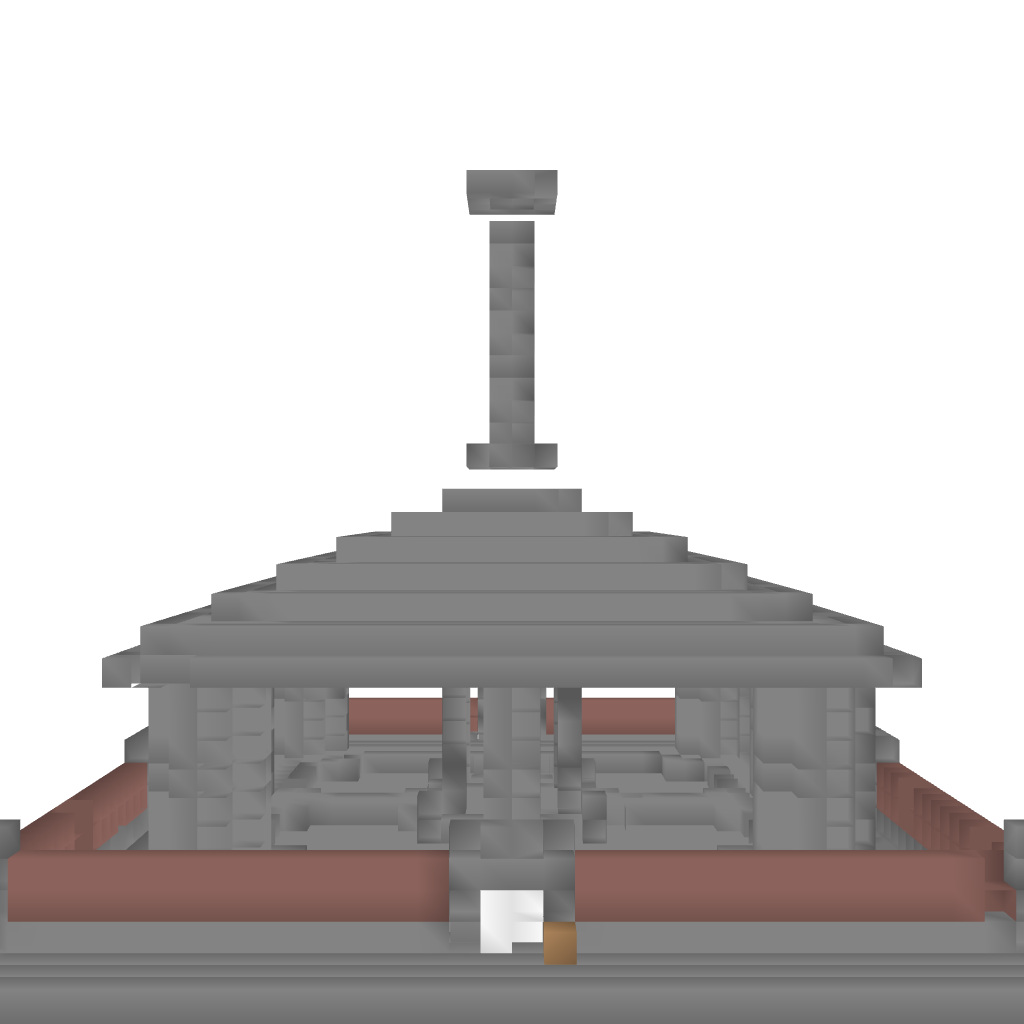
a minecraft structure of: Citadel bad low quality